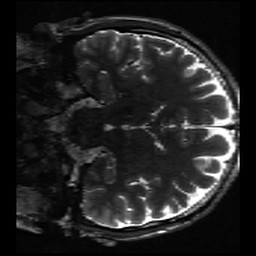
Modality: inplaneT2
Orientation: coronal